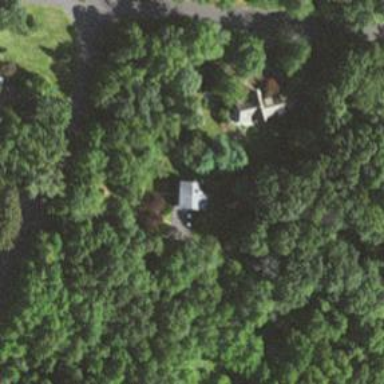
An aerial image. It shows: Driveway.